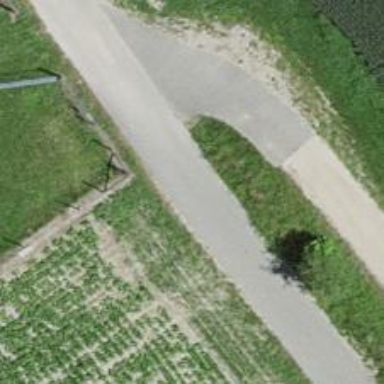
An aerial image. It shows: Paved track with Grade 1 surface.